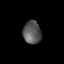
Tissue: lung
Cell type: Others
Senescence score: 0.1323
Nuclear area (px): 402
Mean DAPI intensity: 88.652